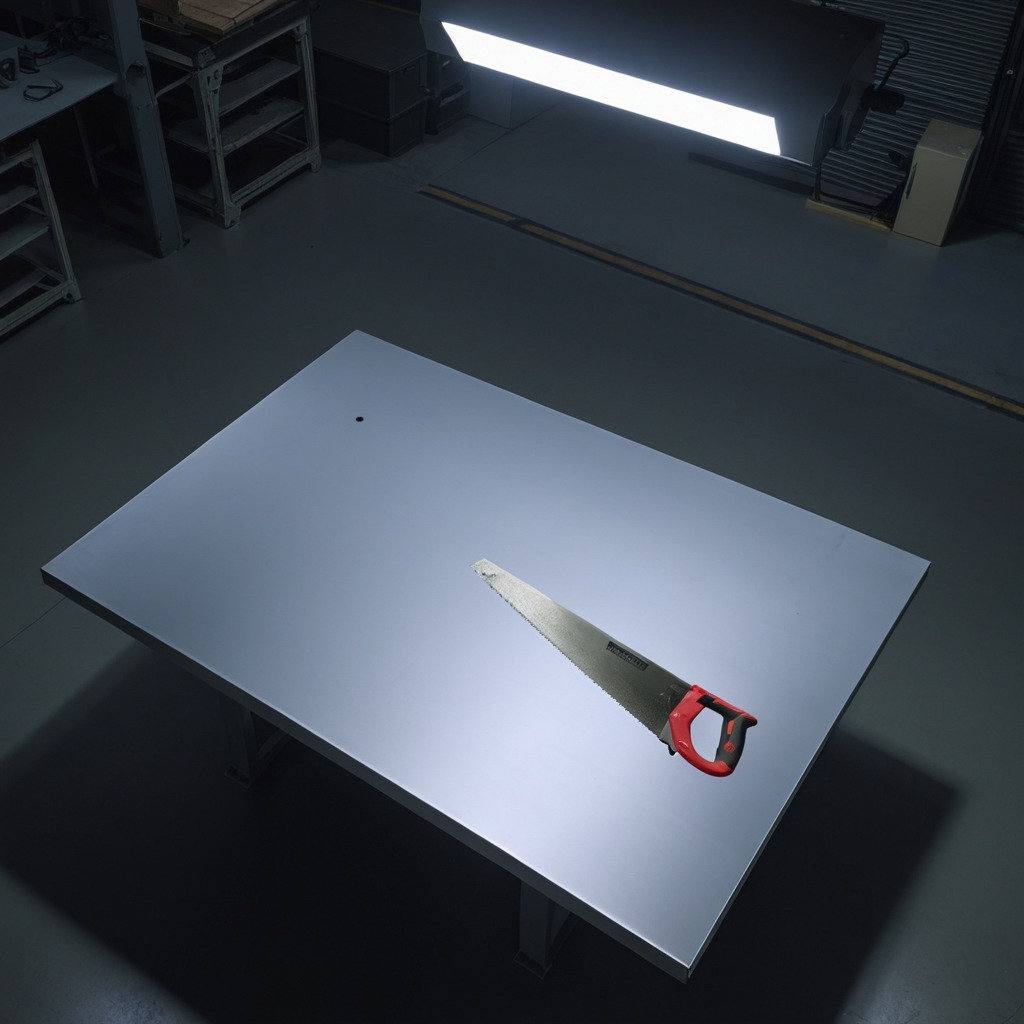
A metal saw is lying on the tabletop in the basement.